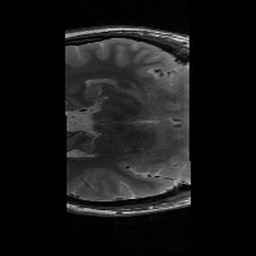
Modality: T2w
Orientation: axial
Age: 21
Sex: female
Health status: healthy
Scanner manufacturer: siemens
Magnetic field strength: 3 T
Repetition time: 6 s
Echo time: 0.064 s